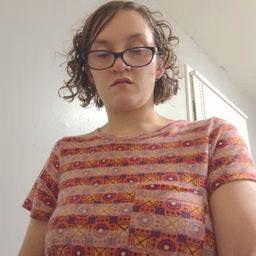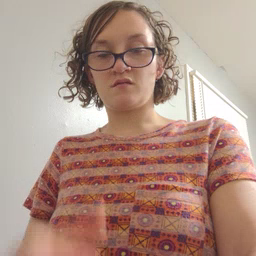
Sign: cow